Interaction volume radius: 5 \u00c5
Interaction volume height: 10 \u00c5
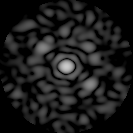
Disorder parameter: 0.7947